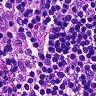
Metastatic tissue present: no